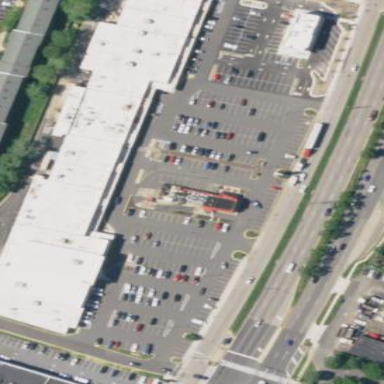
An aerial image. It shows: Retail building.